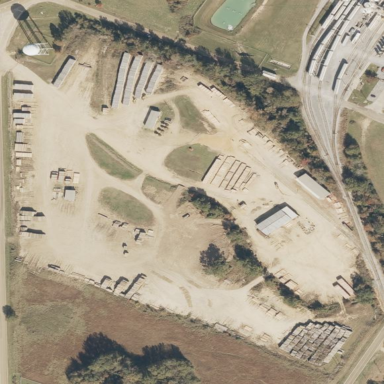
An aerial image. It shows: Industrial area with sawmill. The industrial site includes works related to sawmill operations.